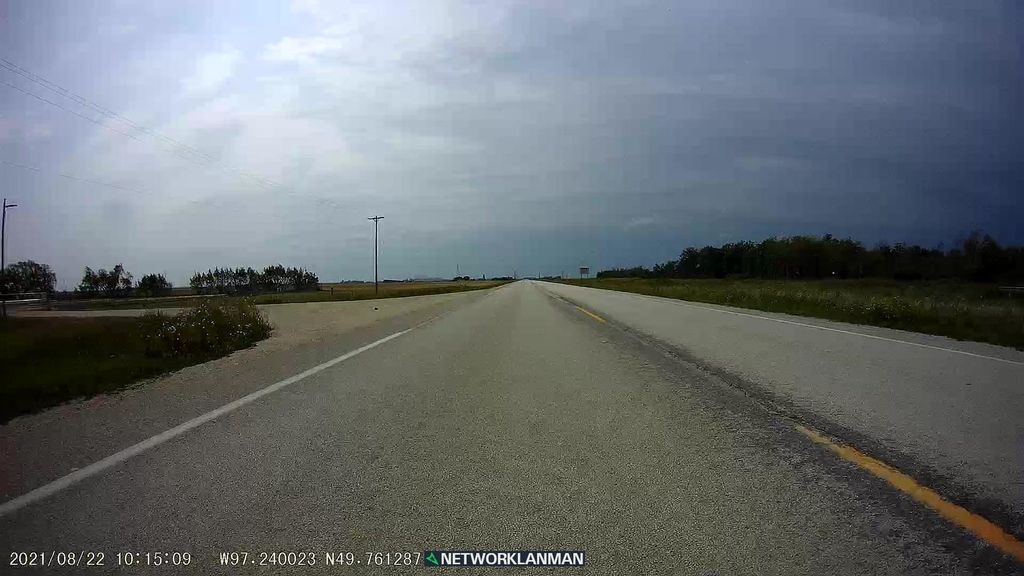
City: winnipeg